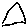
Label: triangle